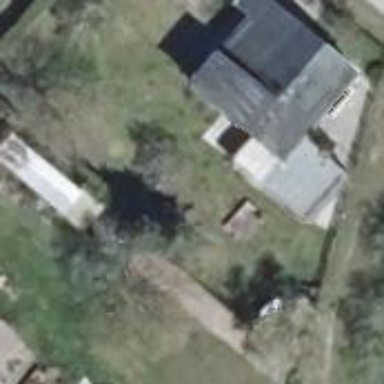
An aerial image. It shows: Grey house with flat roof. The house has multiple building parts.